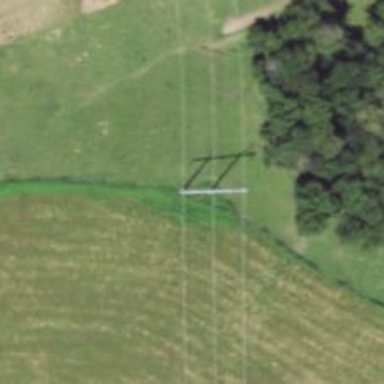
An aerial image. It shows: H-frame designed tower for power lines.